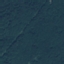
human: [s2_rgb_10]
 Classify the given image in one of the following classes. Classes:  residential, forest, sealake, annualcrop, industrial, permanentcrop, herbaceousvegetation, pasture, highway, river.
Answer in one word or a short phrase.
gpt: Forest